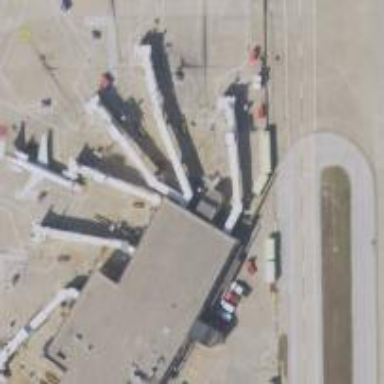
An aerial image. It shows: Airport gate.